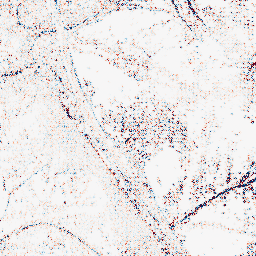
Category: edge_preserving
Decomposition family: median
Decomposition parameters: size: 3
Upsampling method: regularized
Upsampling parameters: scale: 4
lambda_reg: 0.1
Upsampling scale: 4